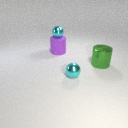
large purple rubber cylinder behind large green metal cylinder